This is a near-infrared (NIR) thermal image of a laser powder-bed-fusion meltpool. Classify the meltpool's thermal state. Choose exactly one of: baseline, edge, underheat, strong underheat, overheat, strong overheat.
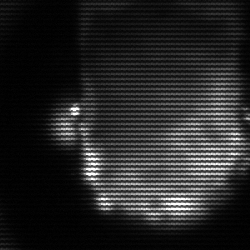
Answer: baseline